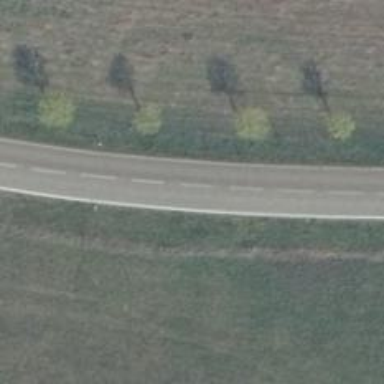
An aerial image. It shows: Secondary road with asphalt surface.